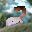
Label: 2